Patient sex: M
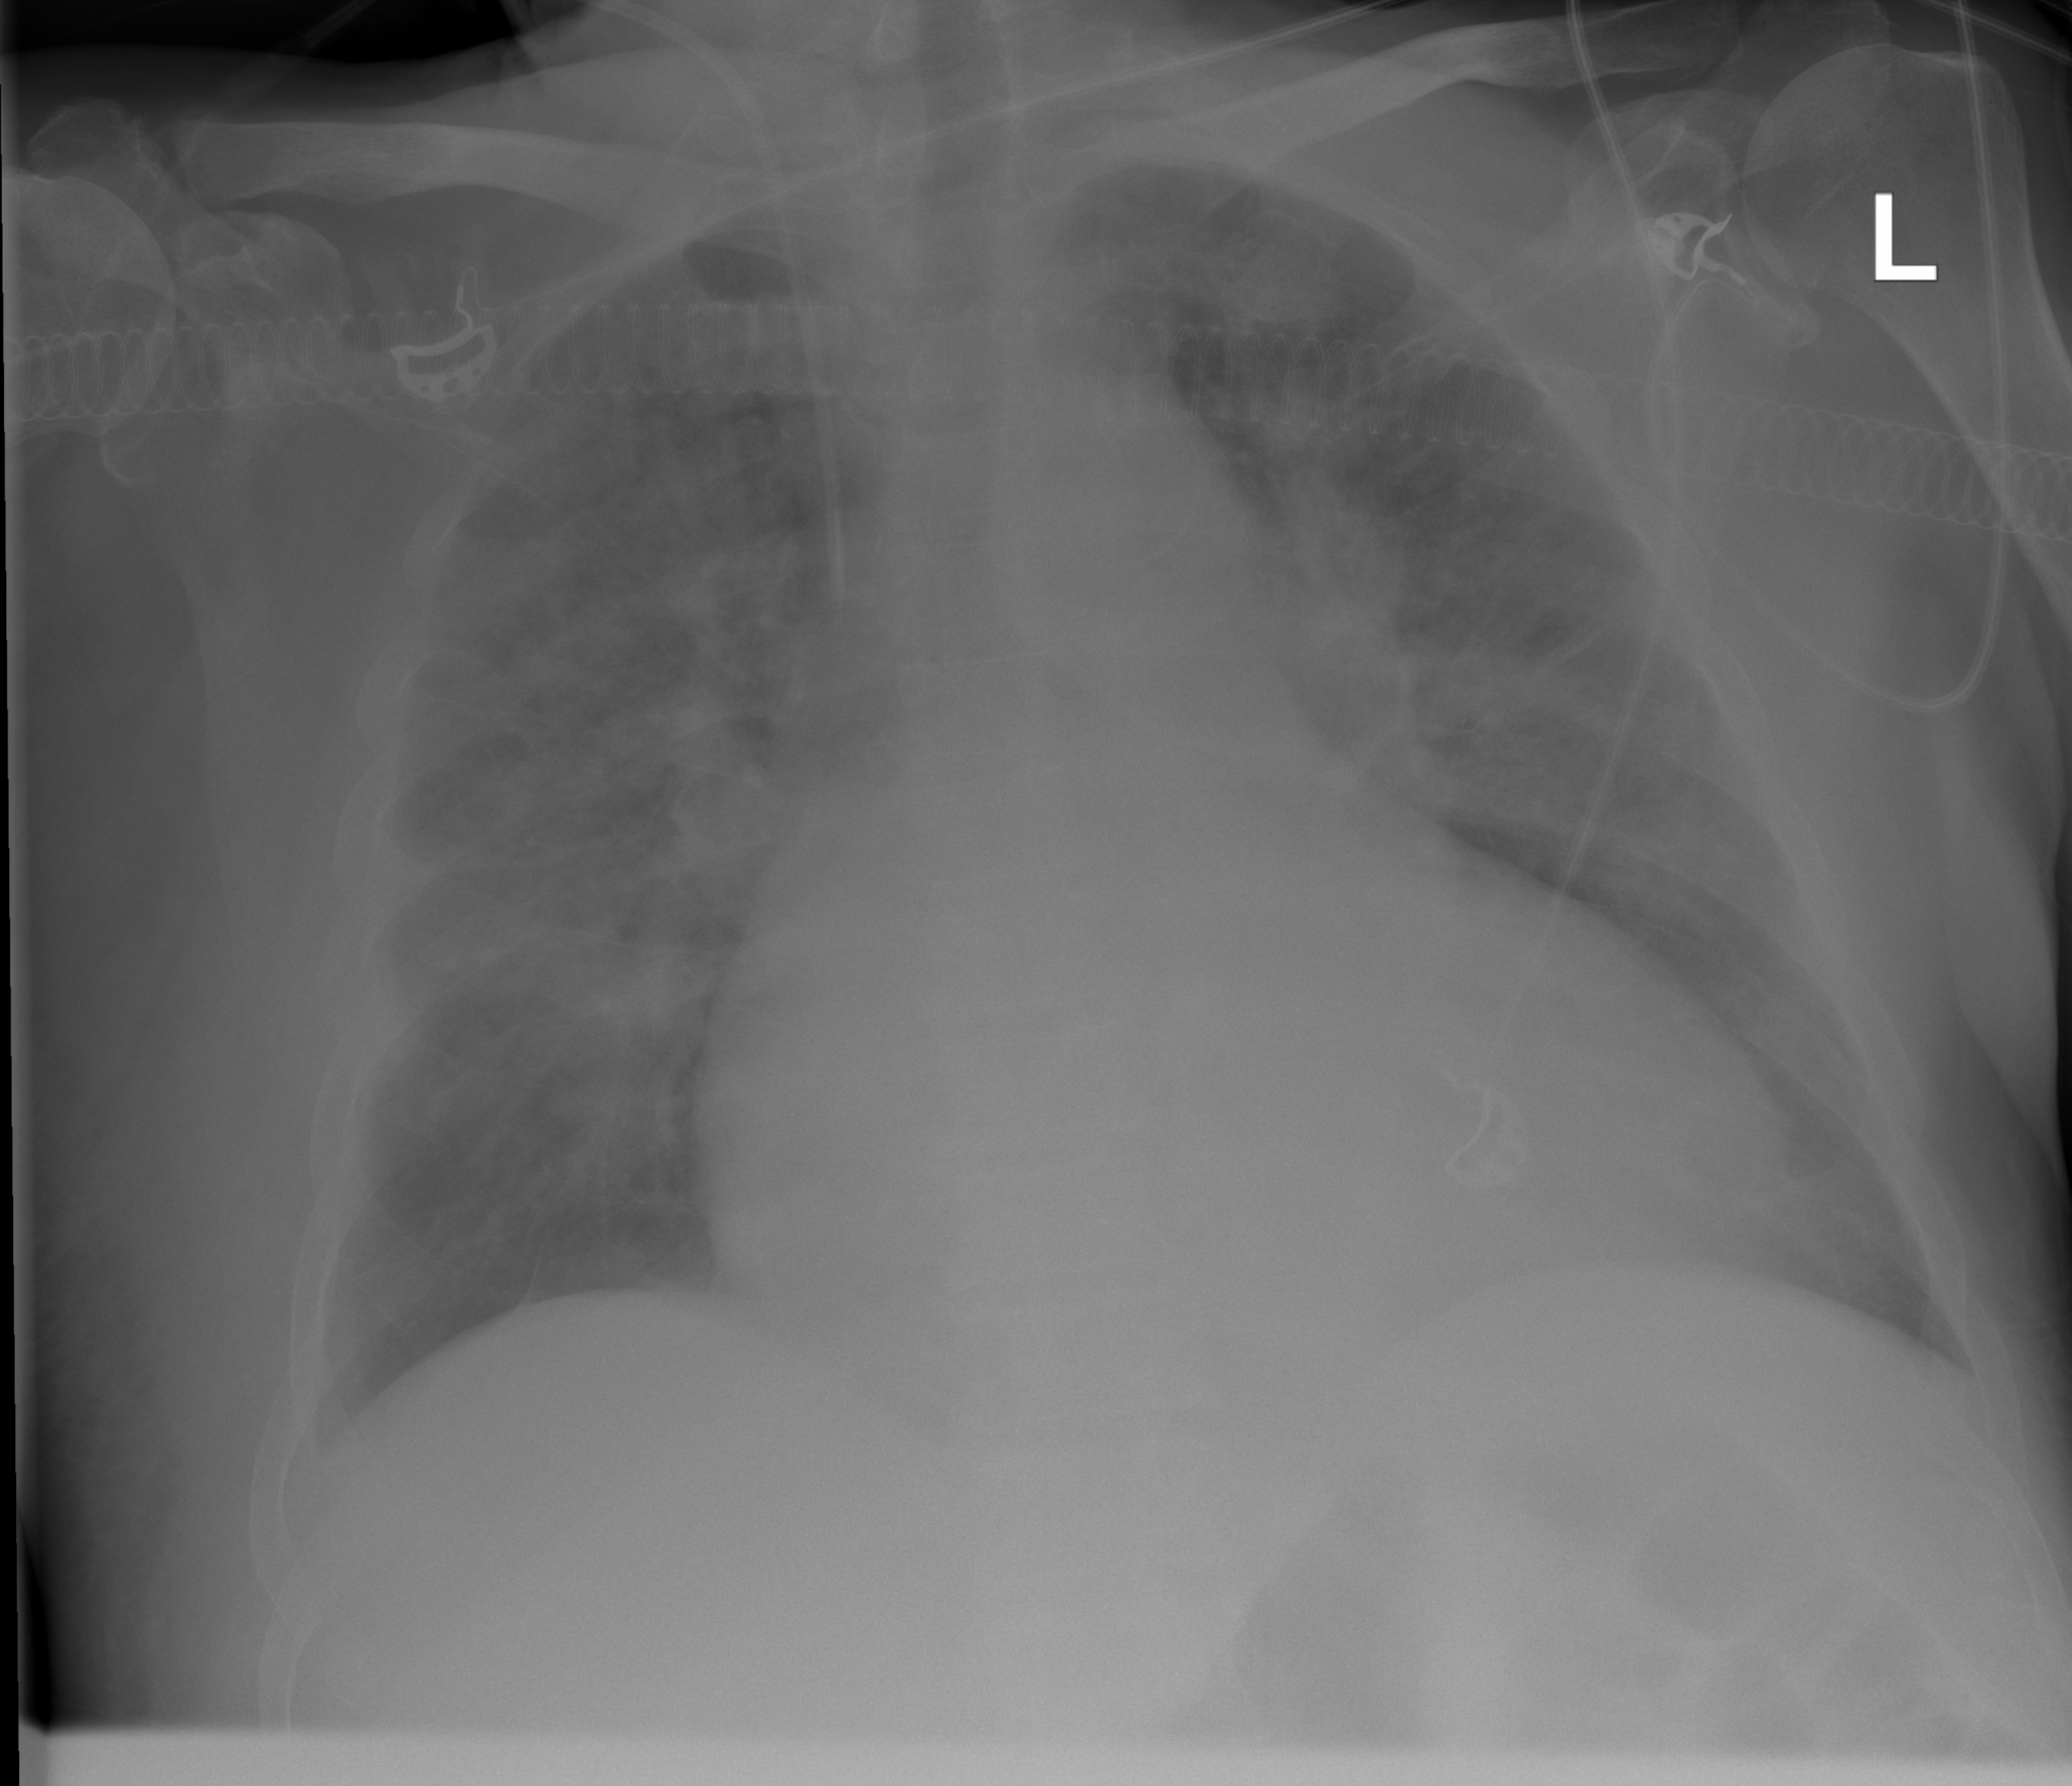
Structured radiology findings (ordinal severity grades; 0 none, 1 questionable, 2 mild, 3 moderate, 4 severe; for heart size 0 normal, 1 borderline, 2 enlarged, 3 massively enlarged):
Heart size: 3
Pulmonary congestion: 2
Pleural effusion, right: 2
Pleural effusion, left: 0
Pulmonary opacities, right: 3
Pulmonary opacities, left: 2
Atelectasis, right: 0
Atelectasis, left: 0